Aerial crown-view tile of a tropical tree (Barro Colorado Island, Panama), acquired 20250915:
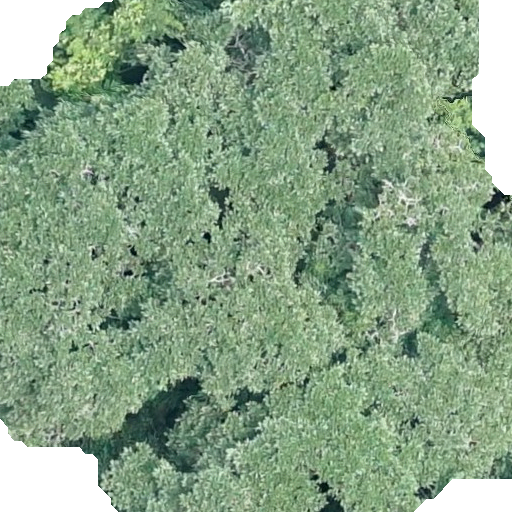
Species: Ficus insipida
GBIF accepted scientific name: Ficus insipida
Crown area: 432.147 m²